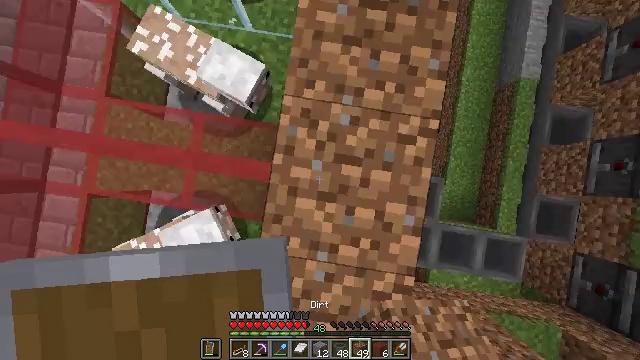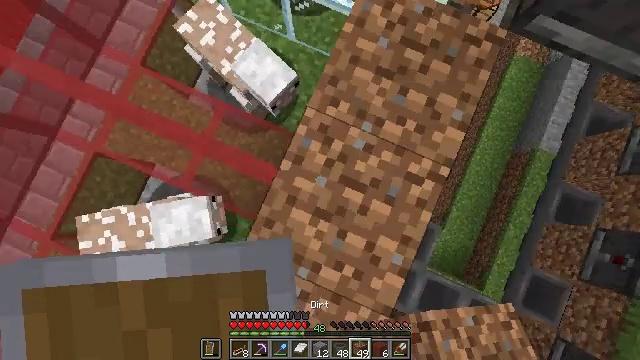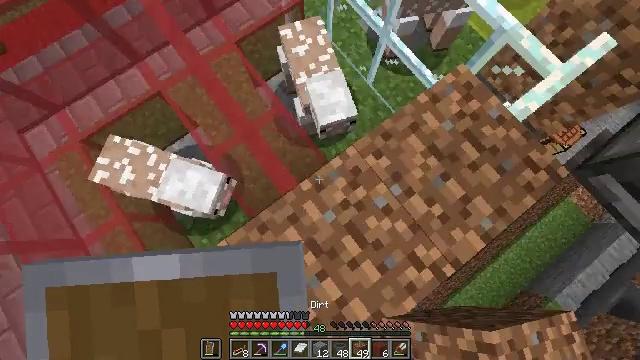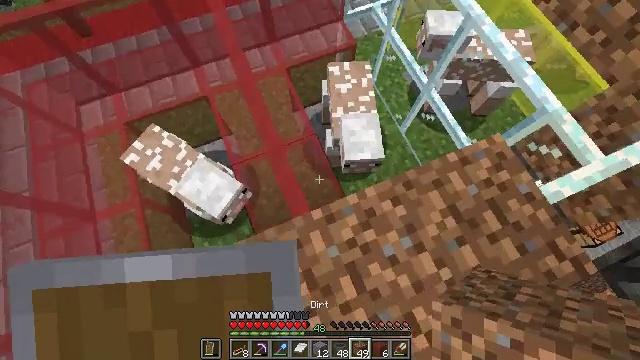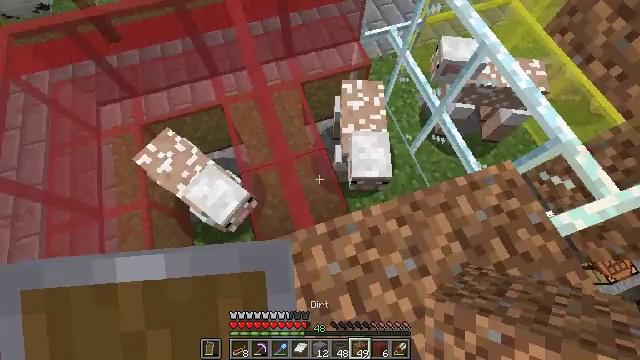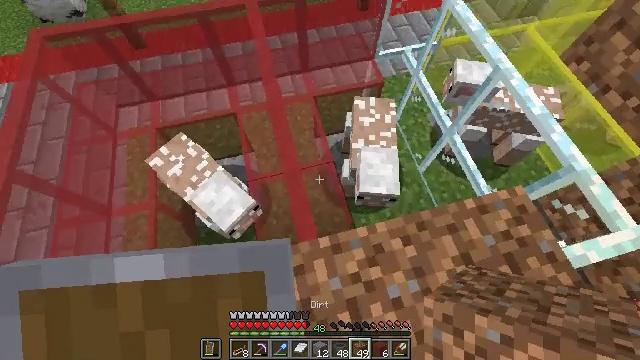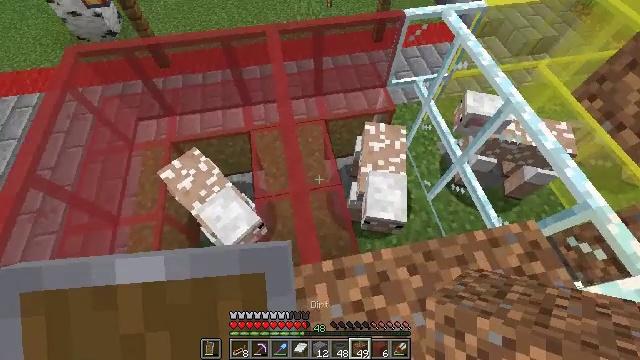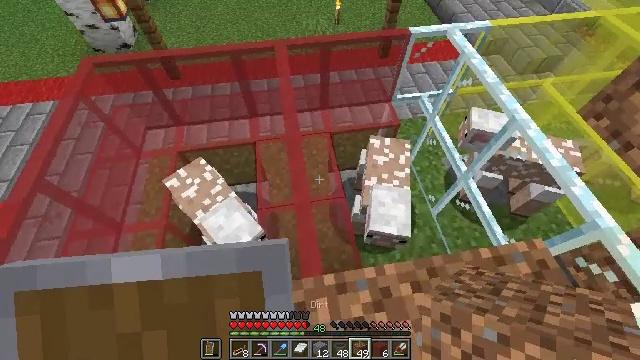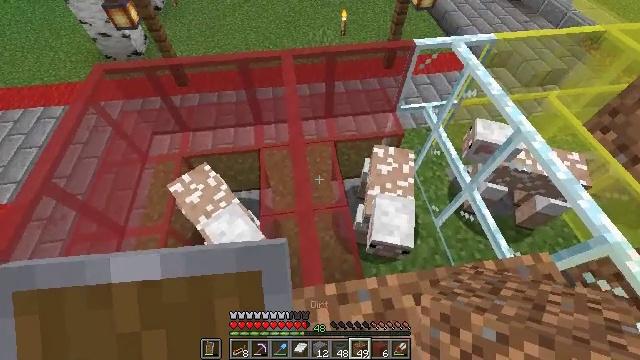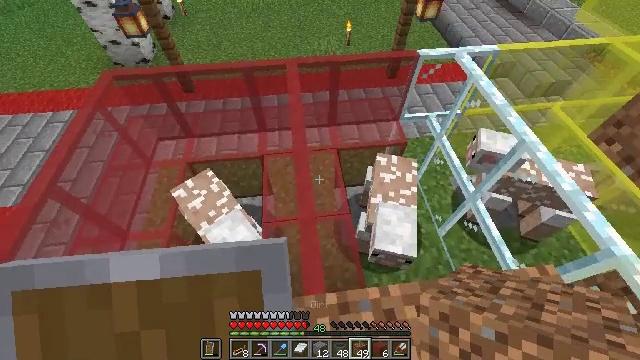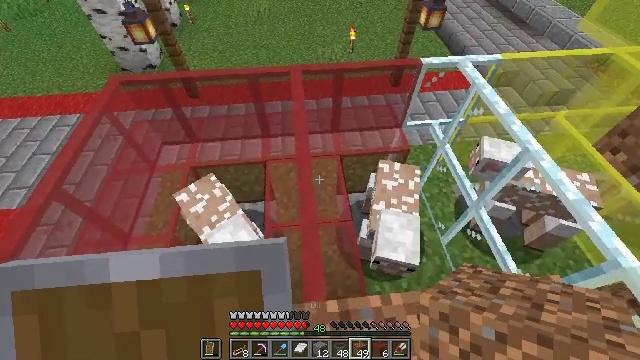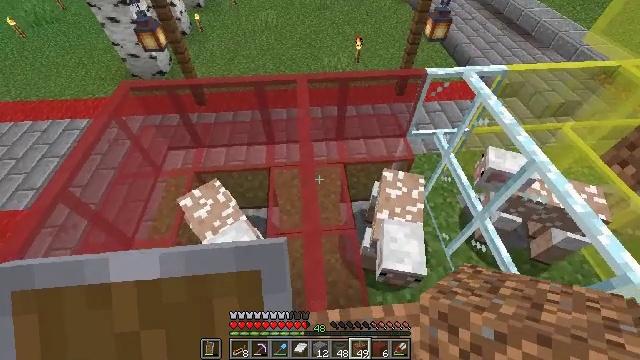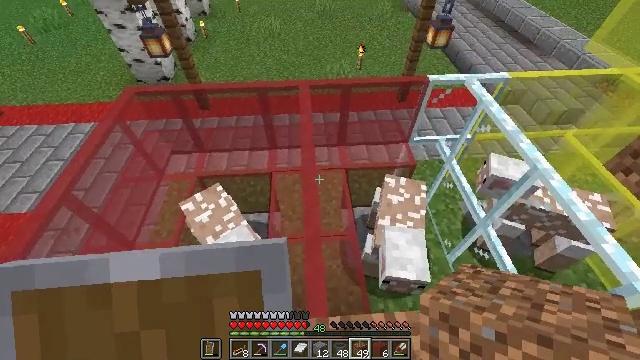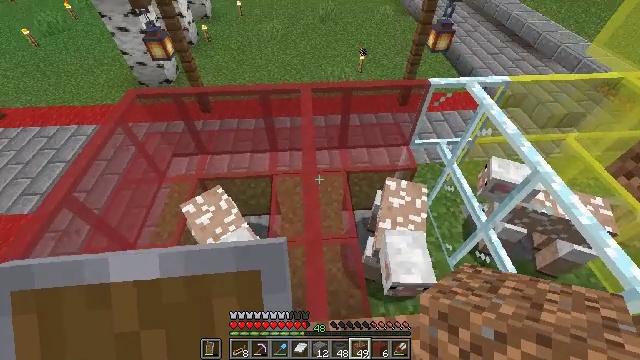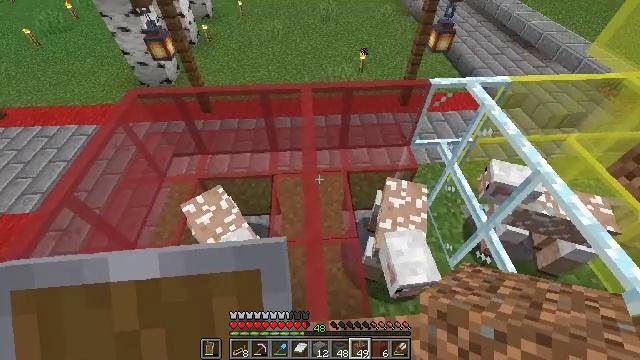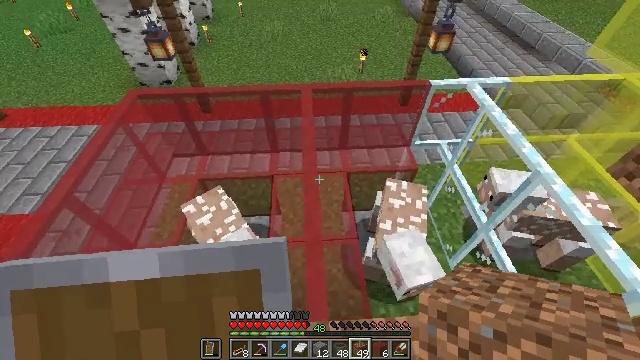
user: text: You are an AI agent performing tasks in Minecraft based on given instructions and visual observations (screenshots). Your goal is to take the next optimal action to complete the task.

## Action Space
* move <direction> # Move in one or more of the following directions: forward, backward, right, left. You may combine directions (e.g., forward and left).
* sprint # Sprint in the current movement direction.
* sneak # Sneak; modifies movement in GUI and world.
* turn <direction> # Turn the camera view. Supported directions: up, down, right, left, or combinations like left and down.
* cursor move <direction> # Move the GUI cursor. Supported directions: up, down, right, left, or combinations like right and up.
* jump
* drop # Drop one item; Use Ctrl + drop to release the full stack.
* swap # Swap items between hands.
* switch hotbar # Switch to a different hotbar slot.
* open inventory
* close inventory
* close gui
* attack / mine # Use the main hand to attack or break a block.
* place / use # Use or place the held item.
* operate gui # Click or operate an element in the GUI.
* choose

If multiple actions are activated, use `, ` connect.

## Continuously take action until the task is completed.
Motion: motion action
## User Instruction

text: Smash the red stained glass pane.
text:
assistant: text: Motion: turn left and up
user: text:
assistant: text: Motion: turn left and up
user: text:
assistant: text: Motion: turn left and up
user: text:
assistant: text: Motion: turn left and up
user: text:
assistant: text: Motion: turn left and up
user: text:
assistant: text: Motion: turn left and up
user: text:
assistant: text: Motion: turn left and up
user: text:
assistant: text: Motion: turn left and up
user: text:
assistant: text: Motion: turn left and up
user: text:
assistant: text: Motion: turn up
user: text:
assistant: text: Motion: turn left and up
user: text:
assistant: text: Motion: turn up
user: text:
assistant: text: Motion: no_op
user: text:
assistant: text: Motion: no_op
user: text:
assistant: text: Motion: no_op
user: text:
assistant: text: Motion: no_op
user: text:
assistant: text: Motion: turn down
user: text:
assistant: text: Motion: turn down
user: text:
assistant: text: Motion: turn down
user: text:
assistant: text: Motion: no_op
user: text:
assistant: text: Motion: no_op
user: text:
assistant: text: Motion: no_op
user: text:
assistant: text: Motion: no_op
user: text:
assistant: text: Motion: no_op
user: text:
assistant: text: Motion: no_op
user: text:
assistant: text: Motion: no_op
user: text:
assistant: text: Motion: no_op
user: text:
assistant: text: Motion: no_op
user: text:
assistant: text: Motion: no_op
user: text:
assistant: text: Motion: no_op